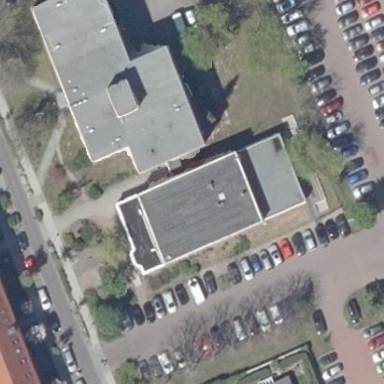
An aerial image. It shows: Building with flat roof made of tar paper.